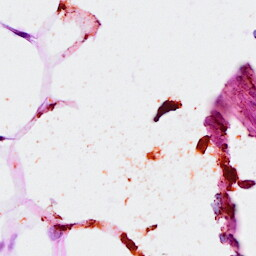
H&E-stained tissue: Breast